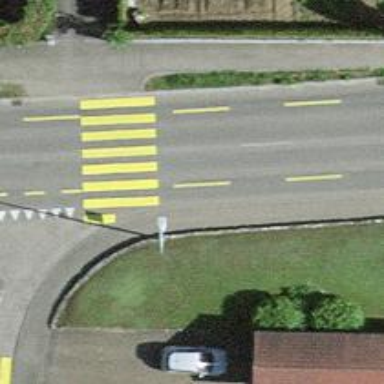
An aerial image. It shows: Crossing road.